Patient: sex M, age 57
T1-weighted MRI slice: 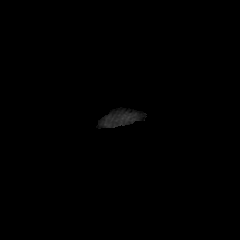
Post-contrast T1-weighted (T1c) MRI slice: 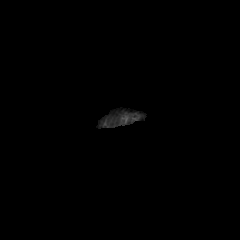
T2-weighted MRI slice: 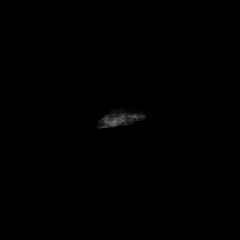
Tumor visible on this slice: no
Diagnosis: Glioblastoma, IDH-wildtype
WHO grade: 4